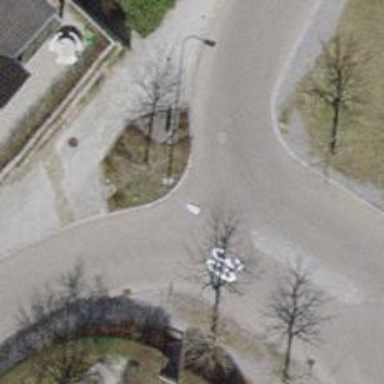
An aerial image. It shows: Residential road with asphalt surface and no sidewalks.